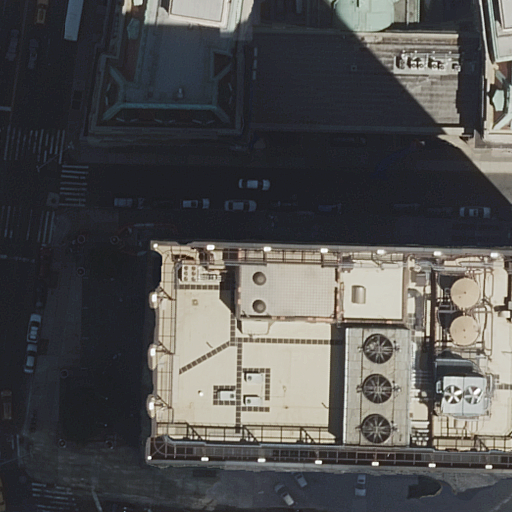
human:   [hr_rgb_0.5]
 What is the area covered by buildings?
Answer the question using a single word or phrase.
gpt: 4704m2

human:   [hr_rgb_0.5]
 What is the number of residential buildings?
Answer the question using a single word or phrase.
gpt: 1

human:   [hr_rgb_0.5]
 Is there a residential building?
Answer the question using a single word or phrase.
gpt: yes

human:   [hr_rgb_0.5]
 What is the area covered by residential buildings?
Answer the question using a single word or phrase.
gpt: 1415m2

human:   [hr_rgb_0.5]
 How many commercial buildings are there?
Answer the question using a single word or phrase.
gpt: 0

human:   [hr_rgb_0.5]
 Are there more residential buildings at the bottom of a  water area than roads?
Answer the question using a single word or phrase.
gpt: no

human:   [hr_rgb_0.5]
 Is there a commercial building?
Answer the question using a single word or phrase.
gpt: no

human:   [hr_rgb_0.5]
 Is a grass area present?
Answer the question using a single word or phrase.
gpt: yes

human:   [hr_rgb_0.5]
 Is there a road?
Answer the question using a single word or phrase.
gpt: yes

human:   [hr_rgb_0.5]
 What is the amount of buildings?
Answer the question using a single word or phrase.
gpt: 2

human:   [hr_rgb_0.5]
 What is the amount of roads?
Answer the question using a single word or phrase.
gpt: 3

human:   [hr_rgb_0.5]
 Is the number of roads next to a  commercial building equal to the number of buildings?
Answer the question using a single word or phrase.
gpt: no

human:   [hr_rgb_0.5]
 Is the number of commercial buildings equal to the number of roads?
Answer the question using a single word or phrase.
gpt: no

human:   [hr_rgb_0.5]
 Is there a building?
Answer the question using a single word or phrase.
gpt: yes

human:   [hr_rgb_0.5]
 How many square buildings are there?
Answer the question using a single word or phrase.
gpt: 0

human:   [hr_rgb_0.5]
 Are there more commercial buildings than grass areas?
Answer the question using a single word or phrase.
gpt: no

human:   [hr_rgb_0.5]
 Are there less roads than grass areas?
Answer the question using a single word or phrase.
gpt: no

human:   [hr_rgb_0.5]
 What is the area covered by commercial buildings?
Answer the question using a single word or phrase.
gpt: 0m2

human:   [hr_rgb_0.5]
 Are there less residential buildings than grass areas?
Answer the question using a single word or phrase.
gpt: yes

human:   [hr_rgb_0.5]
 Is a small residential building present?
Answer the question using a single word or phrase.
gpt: no

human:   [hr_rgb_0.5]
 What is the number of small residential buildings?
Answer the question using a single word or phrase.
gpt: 0

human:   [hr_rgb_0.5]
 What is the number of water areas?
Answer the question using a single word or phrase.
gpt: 0

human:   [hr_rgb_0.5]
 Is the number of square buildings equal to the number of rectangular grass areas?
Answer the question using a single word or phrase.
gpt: no

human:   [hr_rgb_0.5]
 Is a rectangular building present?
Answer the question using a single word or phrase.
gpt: yes

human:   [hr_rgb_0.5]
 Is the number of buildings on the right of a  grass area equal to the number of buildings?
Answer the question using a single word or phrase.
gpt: yes

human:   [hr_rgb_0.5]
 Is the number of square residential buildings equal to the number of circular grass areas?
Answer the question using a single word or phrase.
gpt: yes

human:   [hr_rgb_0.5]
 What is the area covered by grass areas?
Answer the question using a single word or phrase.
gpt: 144m2

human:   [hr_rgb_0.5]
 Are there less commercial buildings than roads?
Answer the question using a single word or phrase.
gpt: yes

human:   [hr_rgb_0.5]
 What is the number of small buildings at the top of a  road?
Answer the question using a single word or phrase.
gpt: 0

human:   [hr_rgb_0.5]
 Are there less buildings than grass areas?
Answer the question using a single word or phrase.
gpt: no

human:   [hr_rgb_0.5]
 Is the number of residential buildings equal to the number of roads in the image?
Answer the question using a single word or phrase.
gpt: no

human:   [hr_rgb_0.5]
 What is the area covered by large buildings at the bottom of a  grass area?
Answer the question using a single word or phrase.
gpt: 0m2

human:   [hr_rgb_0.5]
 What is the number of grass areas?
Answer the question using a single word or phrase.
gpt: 2

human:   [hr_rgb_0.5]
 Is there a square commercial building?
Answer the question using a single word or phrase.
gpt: no

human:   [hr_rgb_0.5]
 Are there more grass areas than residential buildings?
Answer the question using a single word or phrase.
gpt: yes

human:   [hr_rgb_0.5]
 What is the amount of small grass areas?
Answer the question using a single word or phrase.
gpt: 2

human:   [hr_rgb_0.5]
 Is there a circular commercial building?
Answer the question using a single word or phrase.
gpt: no

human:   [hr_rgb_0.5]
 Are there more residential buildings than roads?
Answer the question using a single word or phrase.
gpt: no

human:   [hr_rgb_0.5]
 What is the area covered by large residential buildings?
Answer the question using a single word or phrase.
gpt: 1415m2

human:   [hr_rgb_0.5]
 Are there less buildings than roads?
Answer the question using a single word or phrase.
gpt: yes

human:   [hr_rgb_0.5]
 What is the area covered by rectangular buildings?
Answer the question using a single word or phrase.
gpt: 3289m2

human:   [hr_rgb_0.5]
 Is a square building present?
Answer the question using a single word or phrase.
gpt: no

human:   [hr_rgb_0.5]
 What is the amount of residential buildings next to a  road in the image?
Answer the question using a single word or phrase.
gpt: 1

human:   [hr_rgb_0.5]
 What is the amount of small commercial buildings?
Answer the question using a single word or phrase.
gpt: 0

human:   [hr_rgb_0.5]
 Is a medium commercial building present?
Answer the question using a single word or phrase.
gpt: no

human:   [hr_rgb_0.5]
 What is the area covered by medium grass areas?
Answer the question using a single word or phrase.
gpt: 0m2

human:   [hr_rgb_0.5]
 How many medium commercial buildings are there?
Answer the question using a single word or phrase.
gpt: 0

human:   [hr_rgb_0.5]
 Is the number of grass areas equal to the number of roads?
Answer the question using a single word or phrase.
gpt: no

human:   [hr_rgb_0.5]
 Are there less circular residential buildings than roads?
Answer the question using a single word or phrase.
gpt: yes

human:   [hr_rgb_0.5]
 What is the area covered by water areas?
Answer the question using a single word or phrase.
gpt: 0m2

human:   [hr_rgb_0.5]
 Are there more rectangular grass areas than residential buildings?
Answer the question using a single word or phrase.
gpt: yes

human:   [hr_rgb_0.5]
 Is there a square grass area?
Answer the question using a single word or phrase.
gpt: no

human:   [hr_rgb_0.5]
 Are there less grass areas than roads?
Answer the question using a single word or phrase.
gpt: yes

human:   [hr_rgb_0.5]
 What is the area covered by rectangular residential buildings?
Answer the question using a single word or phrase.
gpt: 0m2

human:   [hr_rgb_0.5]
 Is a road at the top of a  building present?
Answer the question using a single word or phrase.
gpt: yes

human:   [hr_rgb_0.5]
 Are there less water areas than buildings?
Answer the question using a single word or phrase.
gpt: yes

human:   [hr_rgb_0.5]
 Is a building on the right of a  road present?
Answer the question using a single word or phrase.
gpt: yes

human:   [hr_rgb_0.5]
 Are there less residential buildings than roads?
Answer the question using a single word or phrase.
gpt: yes

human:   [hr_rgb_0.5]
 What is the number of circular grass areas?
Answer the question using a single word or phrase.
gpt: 0

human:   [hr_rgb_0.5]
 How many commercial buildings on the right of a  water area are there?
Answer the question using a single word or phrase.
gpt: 0

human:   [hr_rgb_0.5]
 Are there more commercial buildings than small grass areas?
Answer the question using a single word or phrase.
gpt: no

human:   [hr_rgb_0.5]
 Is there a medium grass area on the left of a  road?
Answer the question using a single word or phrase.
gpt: no

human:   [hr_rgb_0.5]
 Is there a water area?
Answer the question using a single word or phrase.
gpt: no

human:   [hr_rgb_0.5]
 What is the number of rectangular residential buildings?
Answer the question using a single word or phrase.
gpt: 0